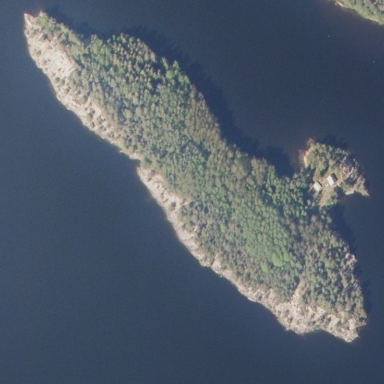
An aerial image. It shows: Islet.